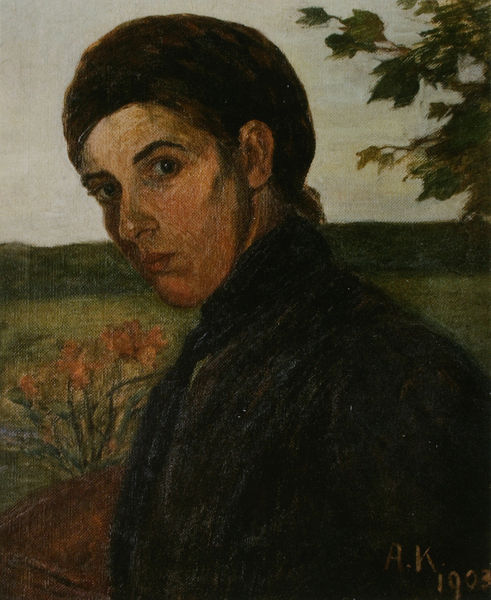
Titel: Selbstbildnis
Künstler: Anna Klein
Standort: Dachau
Institution: Gemäldegalerie
Schlagwörter: baum, blau, blätter, dunkel, gemälde, himmel, kopf, wolken, gelb, grün, landschaft, mädchen, blumen, braun, frau, frisur, haar, hell, hintergrund, mund, nase, ohr, profil, rücken, schwarz, stirn, strasse, blick, rot, weg, wiese, jacke, mütze, augen, bildnis, portrait, porträt, schauen, signatur, ast, erde, feld, hügel, wind, zweige, haare, mantel, augenbrauen, kinn, lippen, rosa, schulter, schön, perspektive, hecke, angst, kopftuch, ernst, streng, brauen, malerin, kritisch, betrachter, monogramm, selbstbildnis, anschauen, blumenbeet, umgewandt, ahorn, zugewandt, platane, nelken, kamerablick, shwarz, rückwärts, überraschung, vorwurf, schnappschuss, stumm, ernste frau, größenverhältnisse falsch, stummer, unbalancierte komposition, ak, 1903